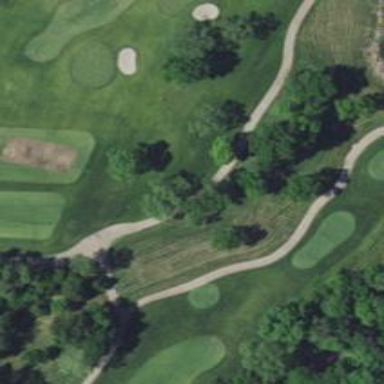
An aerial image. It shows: Path for golf carts.